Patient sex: M
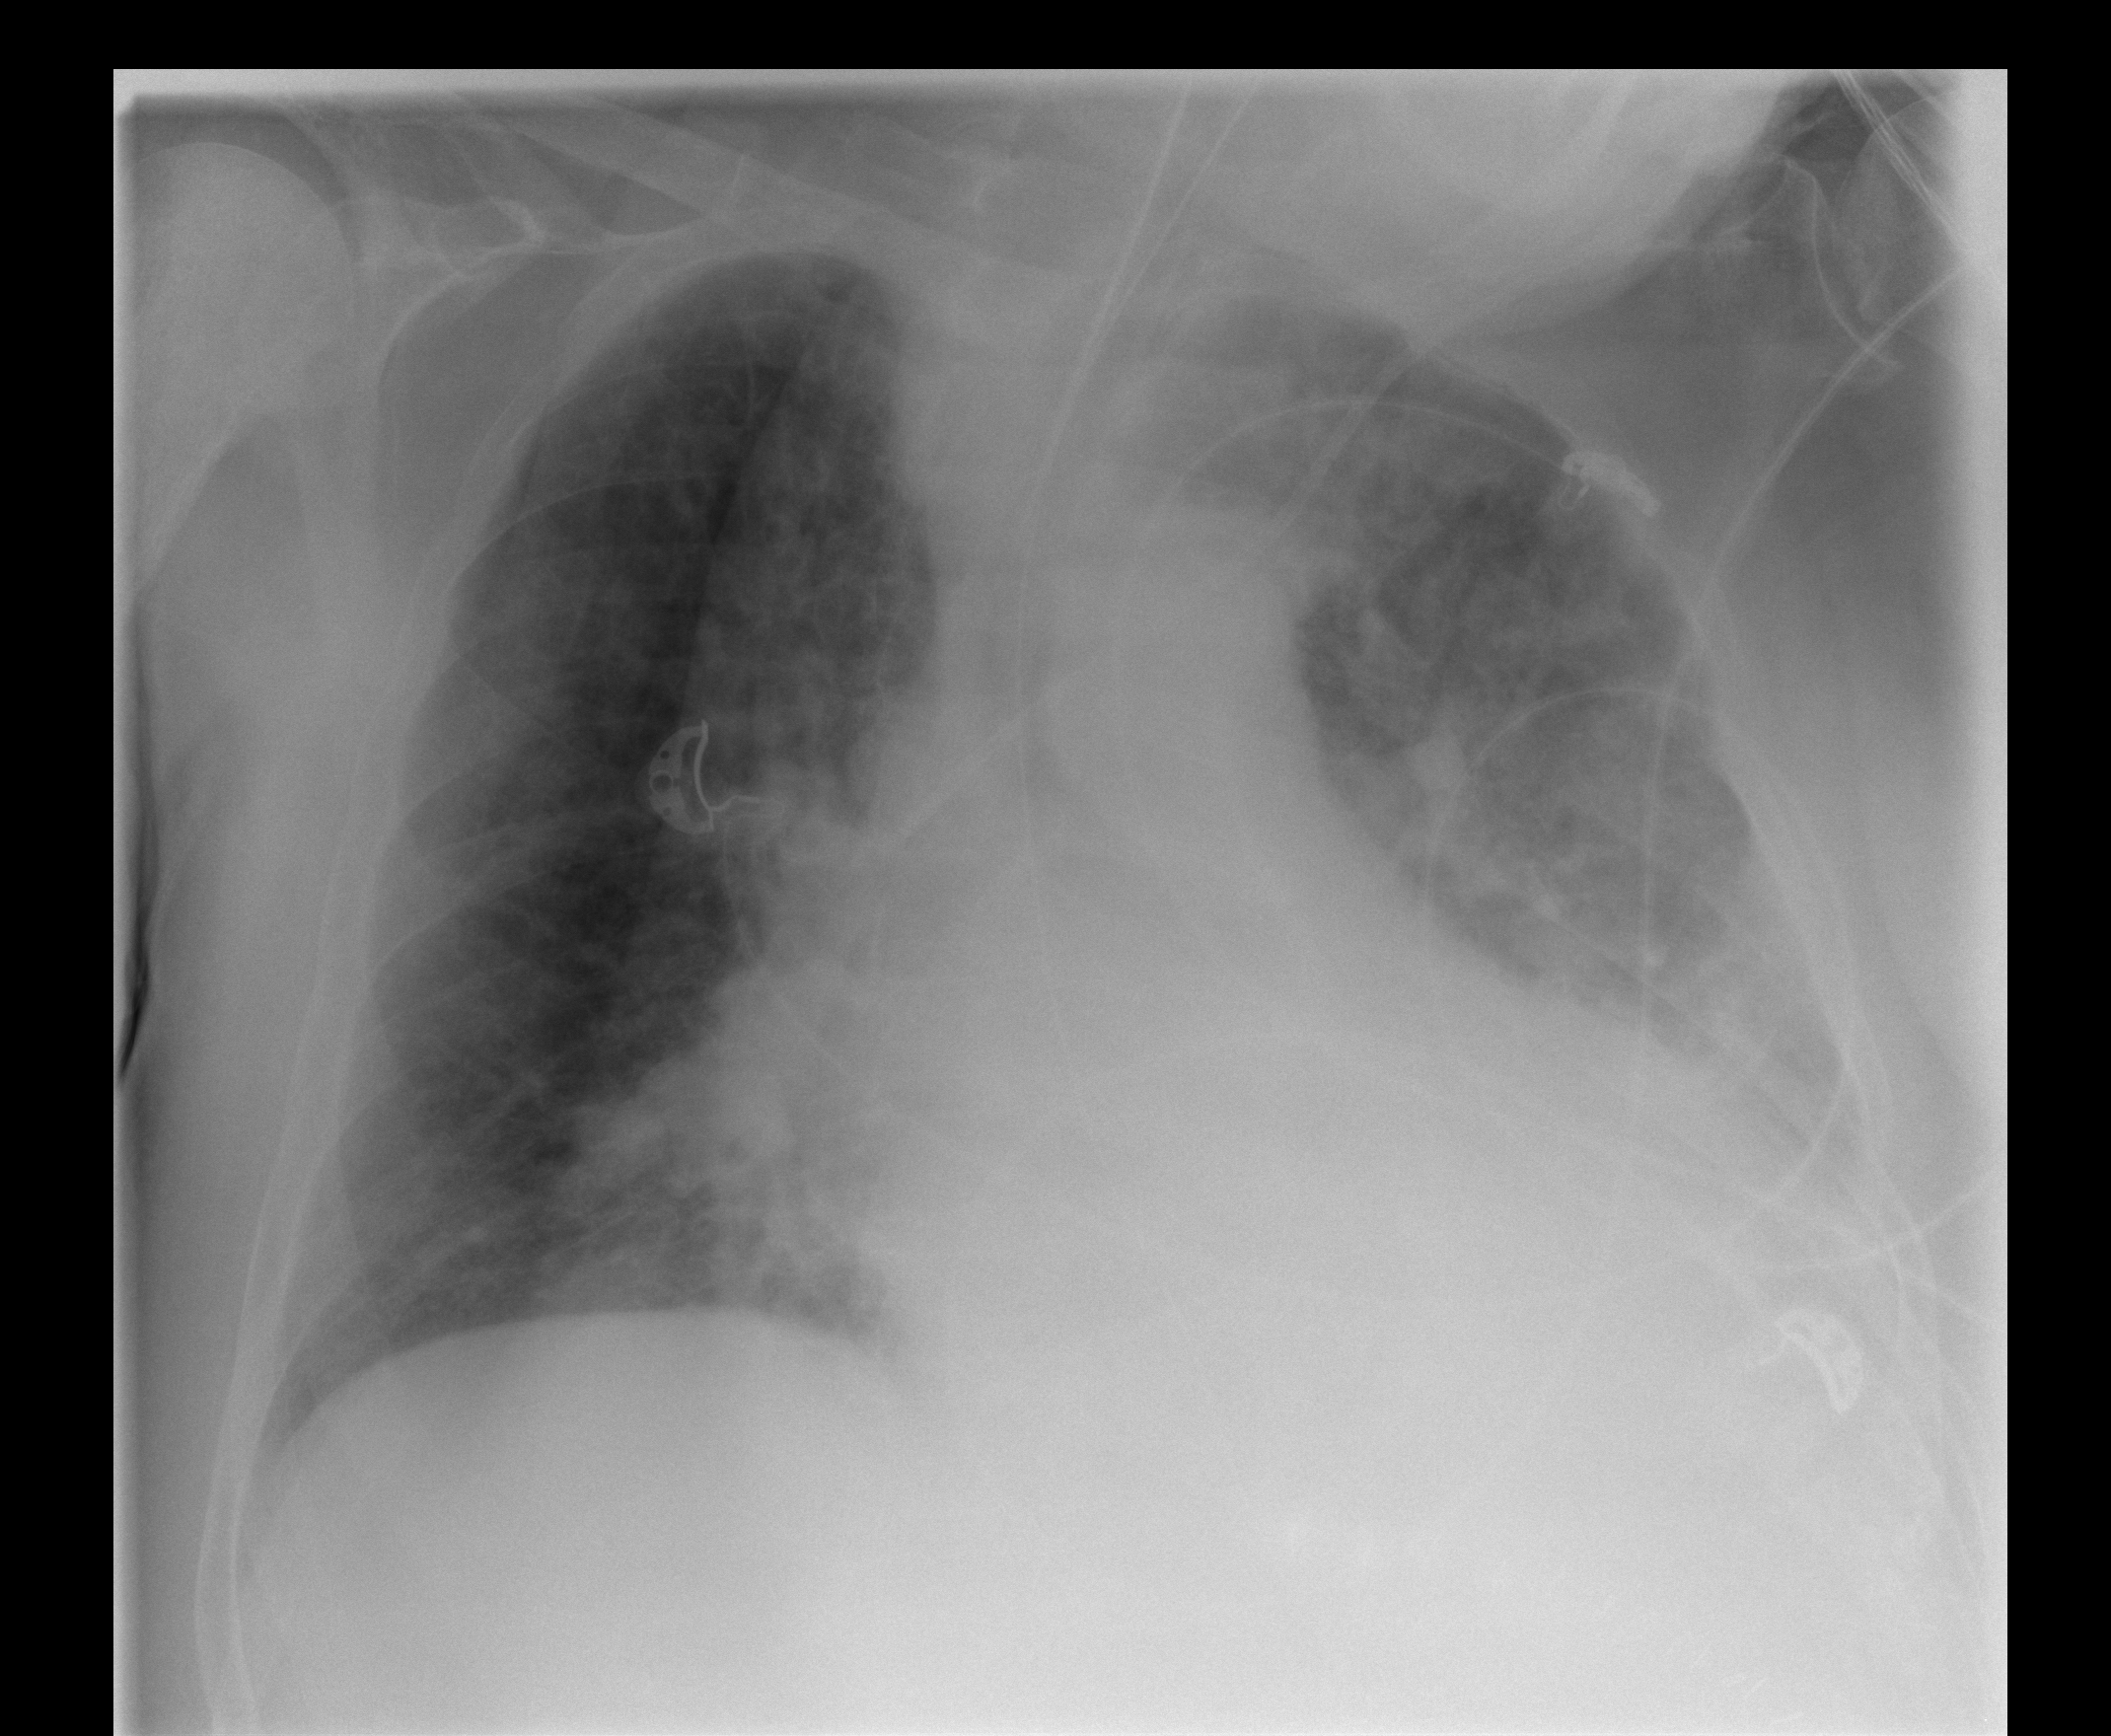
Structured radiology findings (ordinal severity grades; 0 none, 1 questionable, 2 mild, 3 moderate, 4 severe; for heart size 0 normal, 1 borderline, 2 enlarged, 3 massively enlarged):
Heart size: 2
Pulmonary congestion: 3
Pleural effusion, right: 2
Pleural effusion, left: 2
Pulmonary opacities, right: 0
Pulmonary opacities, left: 2
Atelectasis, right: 2
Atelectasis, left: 2